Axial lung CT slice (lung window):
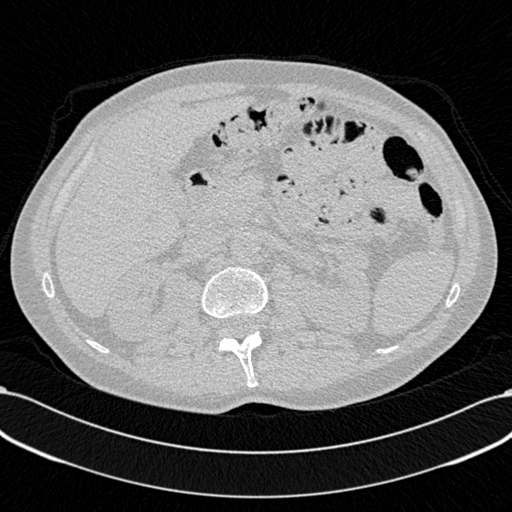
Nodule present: no